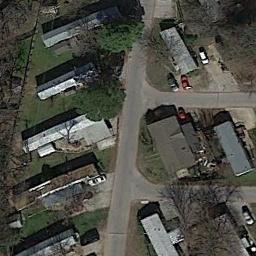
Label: mobile_home_park